Question: How do I do badges like this attached to a NSScrollView? I don't know if it's a custom framework but it looks like a modifies NSScrollView.

Thanks, MCPP.
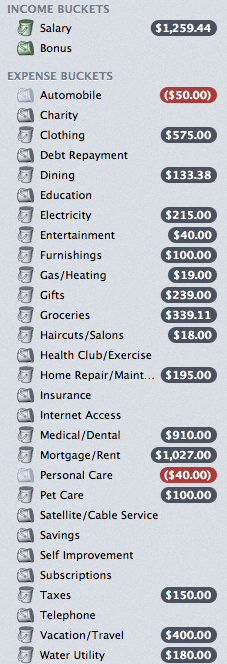
Answer: It is not the scroll view that gives the effect you are after, but the 'NSOutlineView' configured as a source list.
In order to get the badges, etc. you'll have to work on the data display, which is implemented differently if you use a cell based or a view based 'NSOutlineView'.
Since 'NSOutlineView' is a subclass of 'NSTableView' you should make sure you read the documentation for both, as the 'NSOutlineView' docs presume knowledge of the workings of its super class.
The docs for <URL> will give you the initial starting point, but be prepared to do some digging of your own.
There is a demo project from Apple <URL>, but notice that it uses an 'NSTreeController', which you may or may not wish to do in your own implementation.